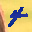
Label: 4